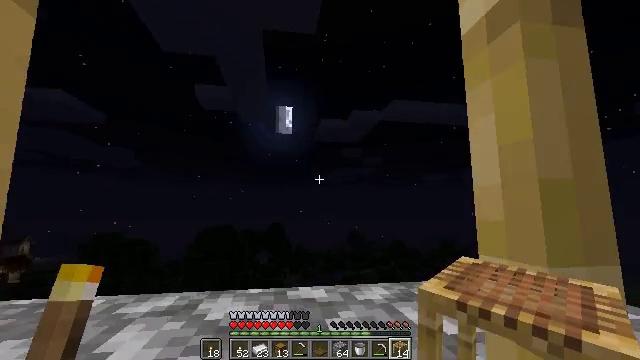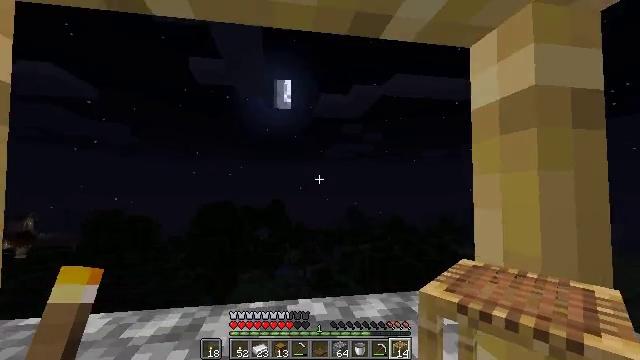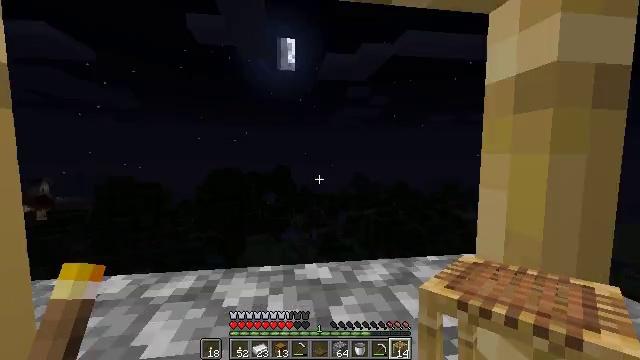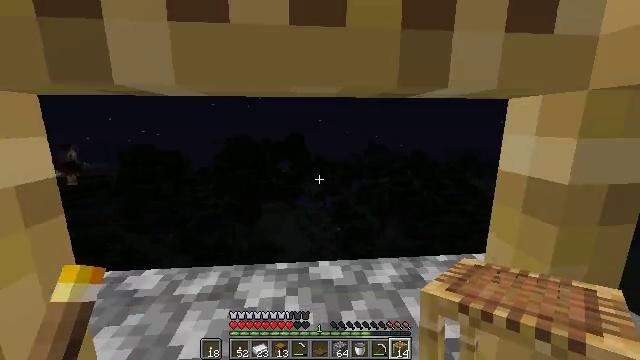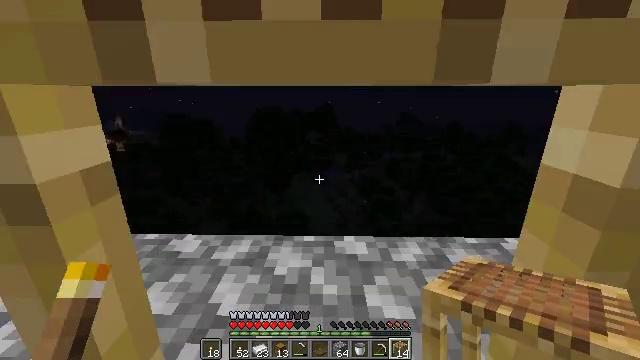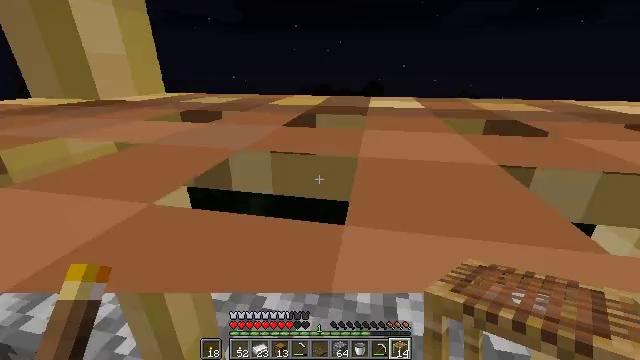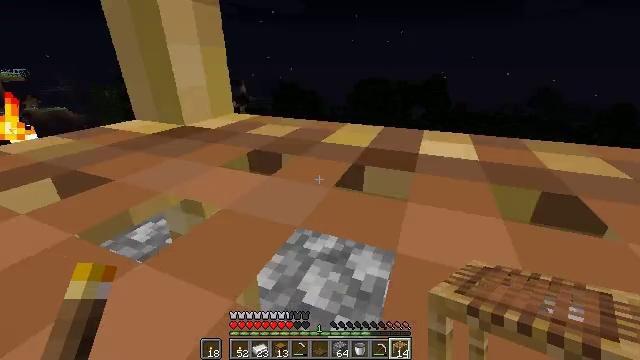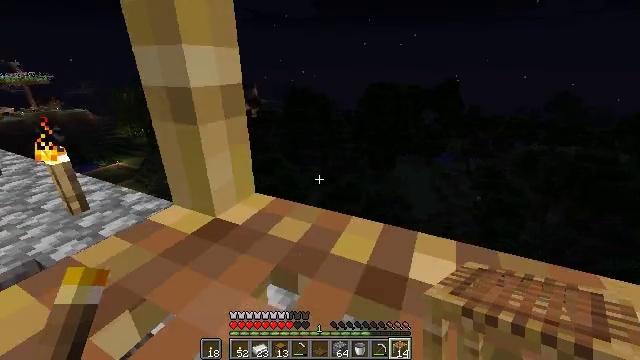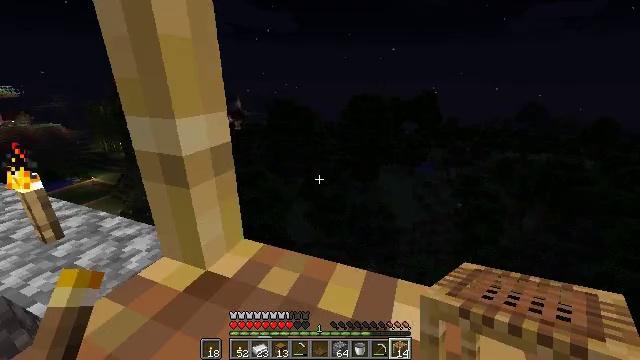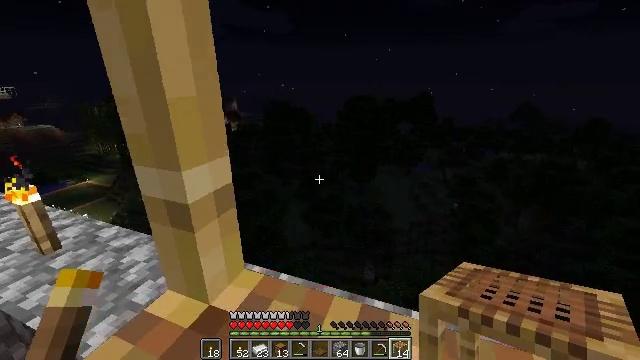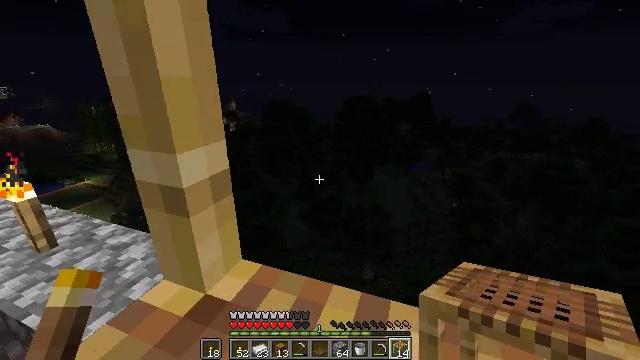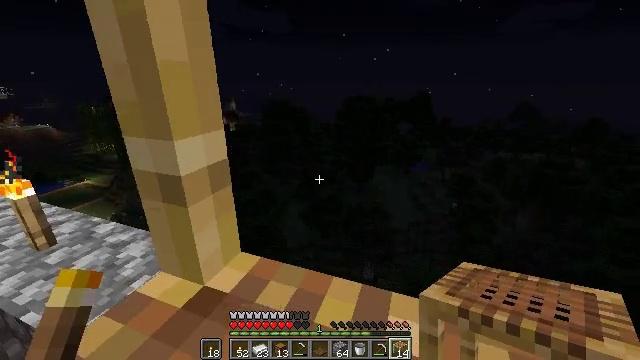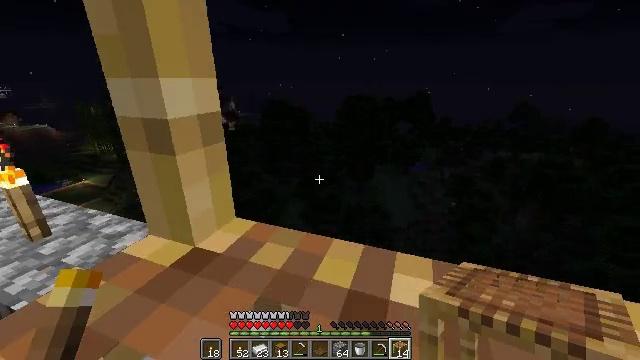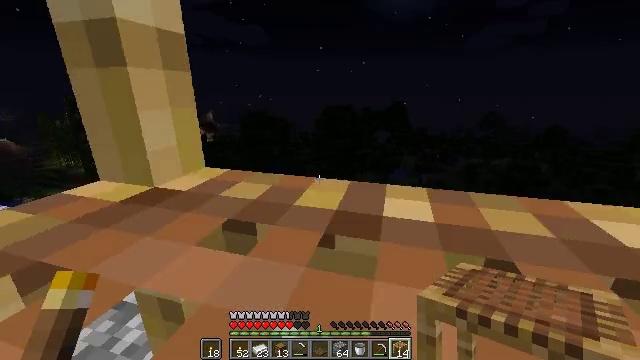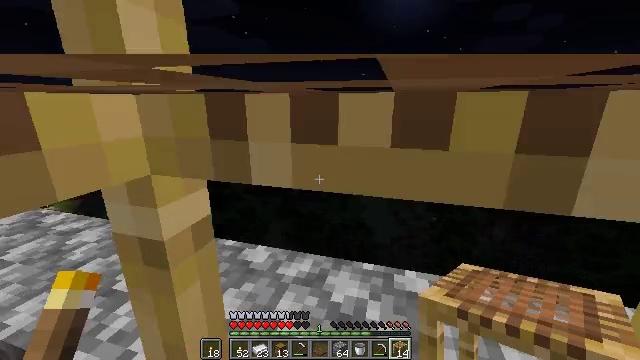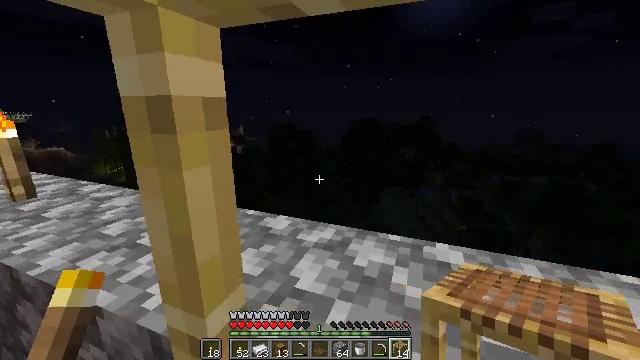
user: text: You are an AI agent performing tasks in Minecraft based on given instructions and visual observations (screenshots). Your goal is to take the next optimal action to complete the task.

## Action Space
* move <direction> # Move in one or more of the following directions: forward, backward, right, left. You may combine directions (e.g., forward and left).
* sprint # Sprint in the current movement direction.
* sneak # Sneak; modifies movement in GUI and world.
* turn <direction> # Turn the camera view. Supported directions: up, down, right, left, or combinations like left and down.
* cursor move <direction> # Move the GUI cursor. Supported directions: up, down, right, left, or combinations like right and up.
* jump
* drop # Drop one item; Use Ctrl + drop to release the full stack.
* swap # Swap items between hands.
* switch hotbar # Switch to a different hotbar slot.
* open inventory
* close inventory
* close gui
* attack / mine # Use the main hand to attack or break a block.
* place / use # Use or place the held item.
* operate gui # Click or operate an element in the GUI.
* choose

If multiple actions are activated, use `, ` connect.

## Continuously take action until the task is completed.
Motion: motion action
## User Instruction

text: Retrieve scaffolding from a build site.
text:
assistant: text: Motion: turn down, jump
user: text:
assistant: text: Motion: turn left and down, jump
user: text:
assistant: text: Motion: turn left and down, jump
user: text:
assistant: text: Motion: turn left and down, jump
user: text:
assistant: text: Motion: turn left and down, jump
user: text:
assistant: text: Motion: turn left and down, jump
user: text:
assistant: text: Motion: turn left, jump
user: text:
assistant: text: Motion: turn right and up
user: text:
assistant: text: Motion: no_op
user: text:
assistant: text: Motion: no_op
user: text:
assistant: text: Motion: no_op
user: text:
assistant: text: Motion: no_op
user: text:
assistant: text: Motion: turn right and up
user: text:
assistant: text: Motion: turn up
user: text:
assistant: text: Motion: turn left and up
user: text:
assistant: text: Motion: turn left
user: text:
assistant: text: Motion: turn left
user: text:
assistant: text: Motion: no_op
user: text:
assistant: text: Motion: no_op
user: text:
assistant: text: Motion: no_op
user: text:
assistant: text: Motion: no_op
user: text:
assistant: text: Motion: no_op
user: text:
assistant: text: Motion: turn left
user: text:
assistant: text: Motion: turn left
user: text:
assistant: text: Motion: turn left
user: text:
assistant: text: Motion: turn left
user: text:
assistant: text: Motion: jump
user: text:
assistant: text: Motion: move forward, jump
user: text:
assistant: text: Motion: move forward and move right, jump
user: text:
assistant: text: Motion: move forward and move right, turn left, jump